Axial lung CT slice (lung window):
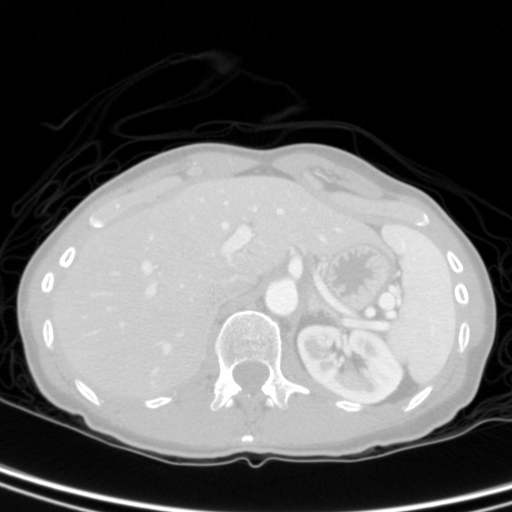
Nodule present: no